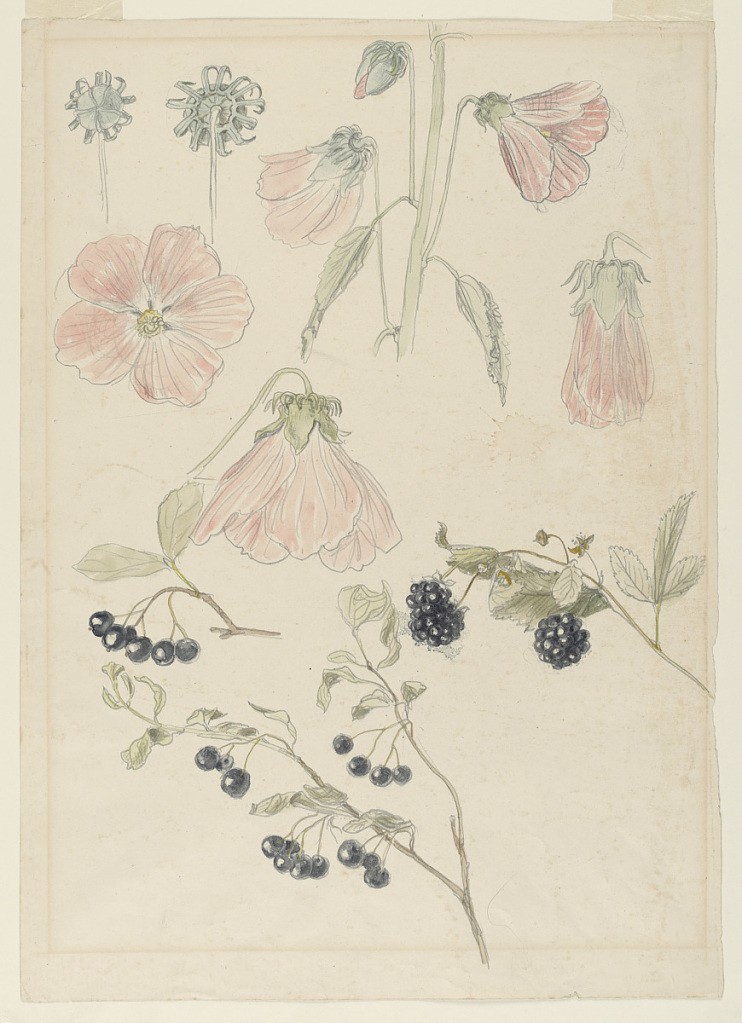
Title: Botanical Detail Studies: Hollyhocks, Blueberries, and Blackberries
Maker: Samuel Colman, American, 1832–1920
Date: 1875–80
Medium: Brush and watercolor, graphite on paper
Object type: Drawing
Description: Botanical detail studies. Top and left center: six designs of details of a hollyhock. A part of a plant with an unfolding bud, two petals and two leaves, a bud, a calyx and two petals are shown. Bottom left: two designs of parts of a blueberry bush with berries and leaves. Right center: A blackberry bough.